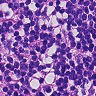
Metastatic tissue present: yes